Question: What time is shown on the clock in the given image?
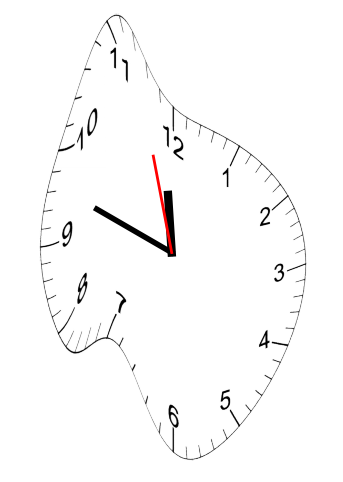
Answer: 11:47:57